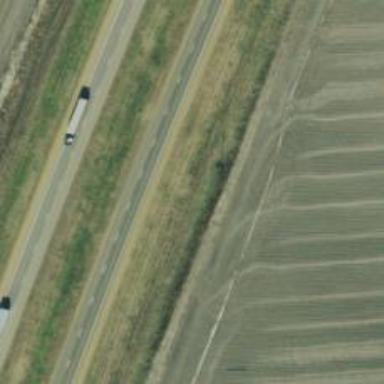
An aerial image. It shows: Trunk highway.